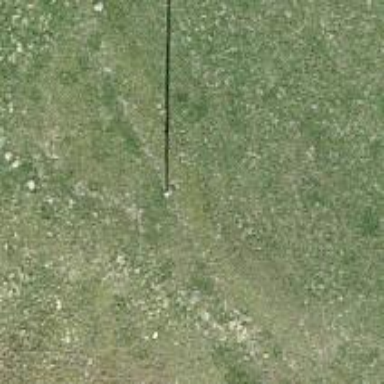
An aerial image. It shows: Power pole.